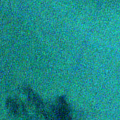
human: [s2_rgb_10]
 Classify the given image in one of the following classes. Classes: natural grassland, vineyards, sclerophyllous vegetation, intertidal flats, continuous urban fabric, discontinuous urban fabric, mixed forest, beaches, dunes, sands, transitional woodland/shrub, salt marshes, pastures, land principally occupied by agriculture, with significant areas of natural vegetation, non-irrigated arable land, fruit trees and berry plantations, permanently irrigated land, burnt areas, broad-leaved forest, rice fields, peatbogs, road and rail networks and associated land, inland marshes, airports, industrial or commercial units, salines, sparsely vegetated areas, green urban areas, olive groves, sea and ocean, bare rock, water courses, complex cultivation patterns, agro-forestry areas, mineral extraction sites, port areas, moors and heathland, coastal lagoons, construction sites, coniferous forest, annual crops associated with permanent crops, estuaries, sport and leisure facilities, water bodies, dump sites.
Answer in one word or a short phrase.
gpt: sea and ocean